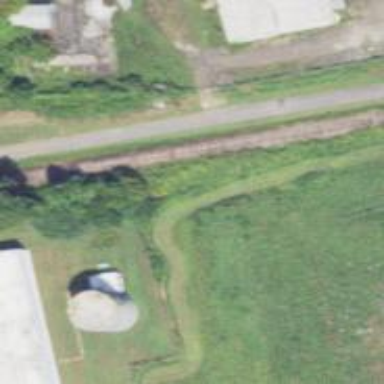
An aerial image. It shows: Abandoned railway spur that has been preserved.